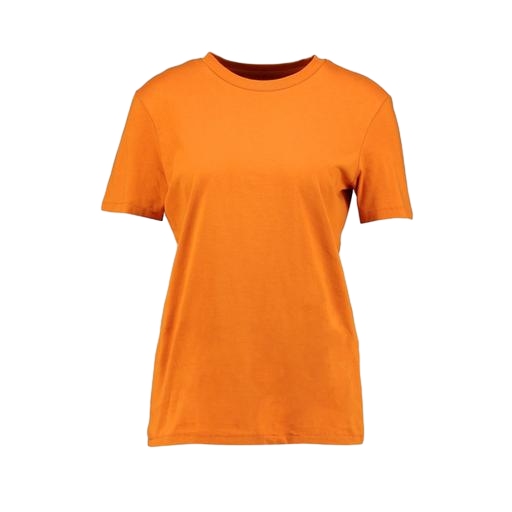
orange tee, orange tshirt, bright orange t-shirt, white background